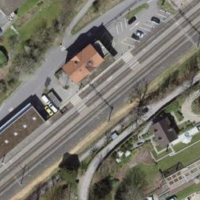
EUNIS habitat code: 57
Species observed at this site:
Pica pica
Corvus corone